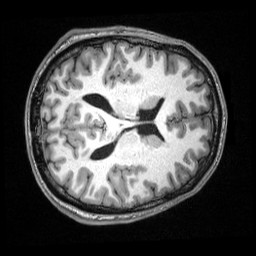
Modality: T1w
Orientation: axial
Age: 28
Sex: male
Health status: healthy
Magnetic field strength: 3 T
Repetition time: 2.53 s
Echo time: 0.00331 s